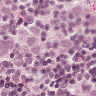
Metastatic tissue present: yes